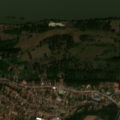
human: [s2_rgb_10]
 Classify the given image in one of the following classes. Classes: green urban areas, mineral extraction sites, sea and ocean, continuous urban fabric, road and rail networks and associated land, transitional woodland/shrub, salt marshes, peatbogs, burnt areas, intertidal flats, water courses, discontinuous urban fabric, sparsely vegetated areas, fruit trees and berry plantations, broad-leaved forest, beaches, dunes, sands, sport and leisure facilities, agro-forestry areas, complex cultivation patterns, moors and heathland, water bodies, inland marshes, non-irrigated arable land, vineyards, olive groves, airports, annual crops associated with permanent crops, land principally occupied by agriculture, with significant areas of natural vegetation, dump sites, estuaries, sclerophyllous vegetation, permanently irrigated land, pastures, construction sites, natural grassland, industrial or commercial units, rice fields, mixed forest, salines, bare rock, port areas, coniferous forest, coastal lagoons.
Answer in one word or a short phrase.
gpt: discontinuous urban fabric, transitional woodland/shrub, water courses